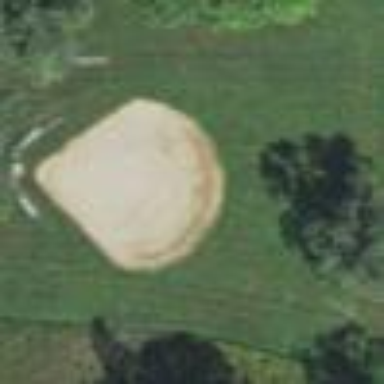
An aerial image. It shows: Baseball pitch for leisure land activities.